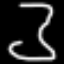
Label: hourglass